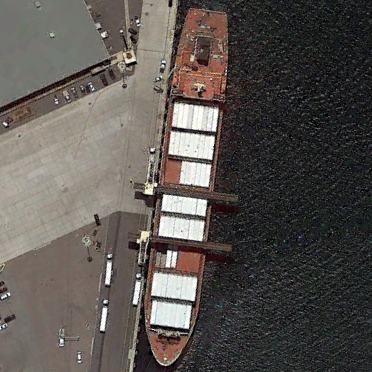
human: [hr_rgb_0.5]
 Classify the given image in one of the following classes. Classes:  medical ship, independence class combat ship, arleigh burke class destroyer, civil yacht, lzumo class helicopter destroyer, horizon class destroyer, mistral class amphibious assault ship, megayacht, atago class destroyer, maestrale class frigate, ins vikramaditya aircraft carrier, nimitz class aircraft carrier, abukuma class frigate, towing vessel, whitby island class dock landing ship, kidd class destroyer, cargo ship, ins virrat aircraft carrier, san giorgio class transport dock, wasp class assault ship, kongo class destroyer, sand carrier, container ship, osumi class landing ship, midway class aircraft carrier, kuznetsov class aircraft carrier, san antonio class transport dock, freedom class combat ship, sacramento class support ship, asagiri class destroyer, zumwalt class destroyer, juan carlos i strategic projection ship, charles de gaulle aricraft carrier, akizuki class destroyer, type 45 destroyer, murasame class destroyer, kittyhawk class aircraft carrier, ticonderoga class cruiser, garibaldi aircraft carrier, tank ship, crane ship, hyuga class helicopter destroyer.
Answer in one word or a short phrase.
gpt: Container ship